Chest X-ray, AP view. Patient: 48 years old, sex F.
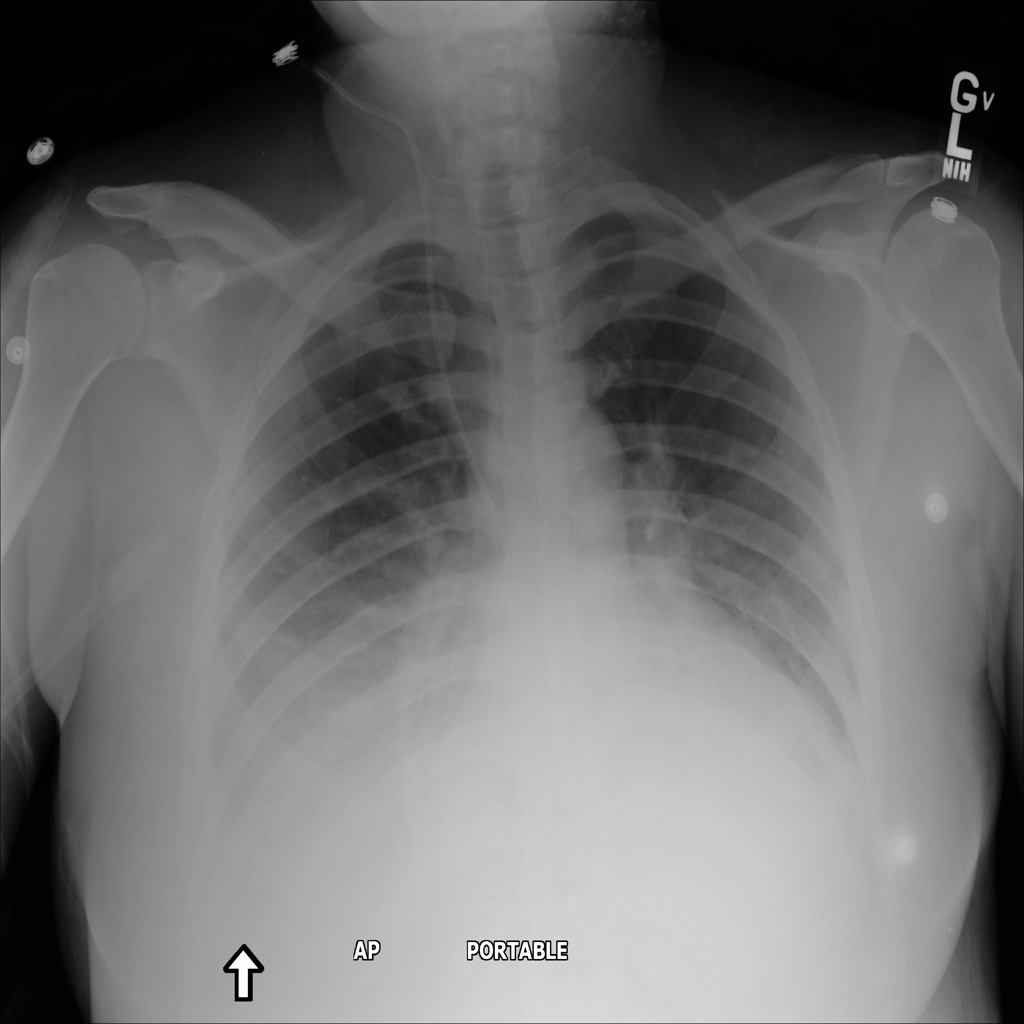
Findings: Infiltration